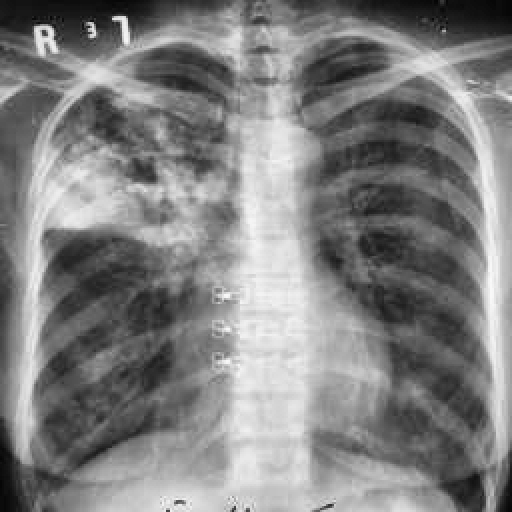
Finding: TUBERCULOSIS